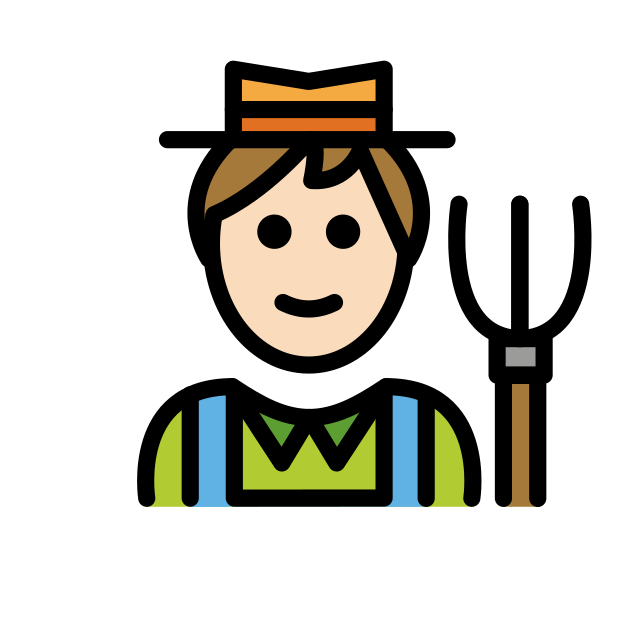
farmer: light skin tone